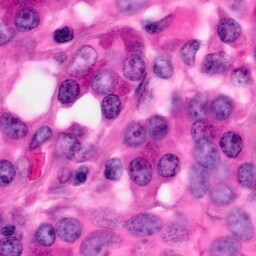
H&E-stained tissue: Pancreatic